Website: walmart
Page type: billing-address
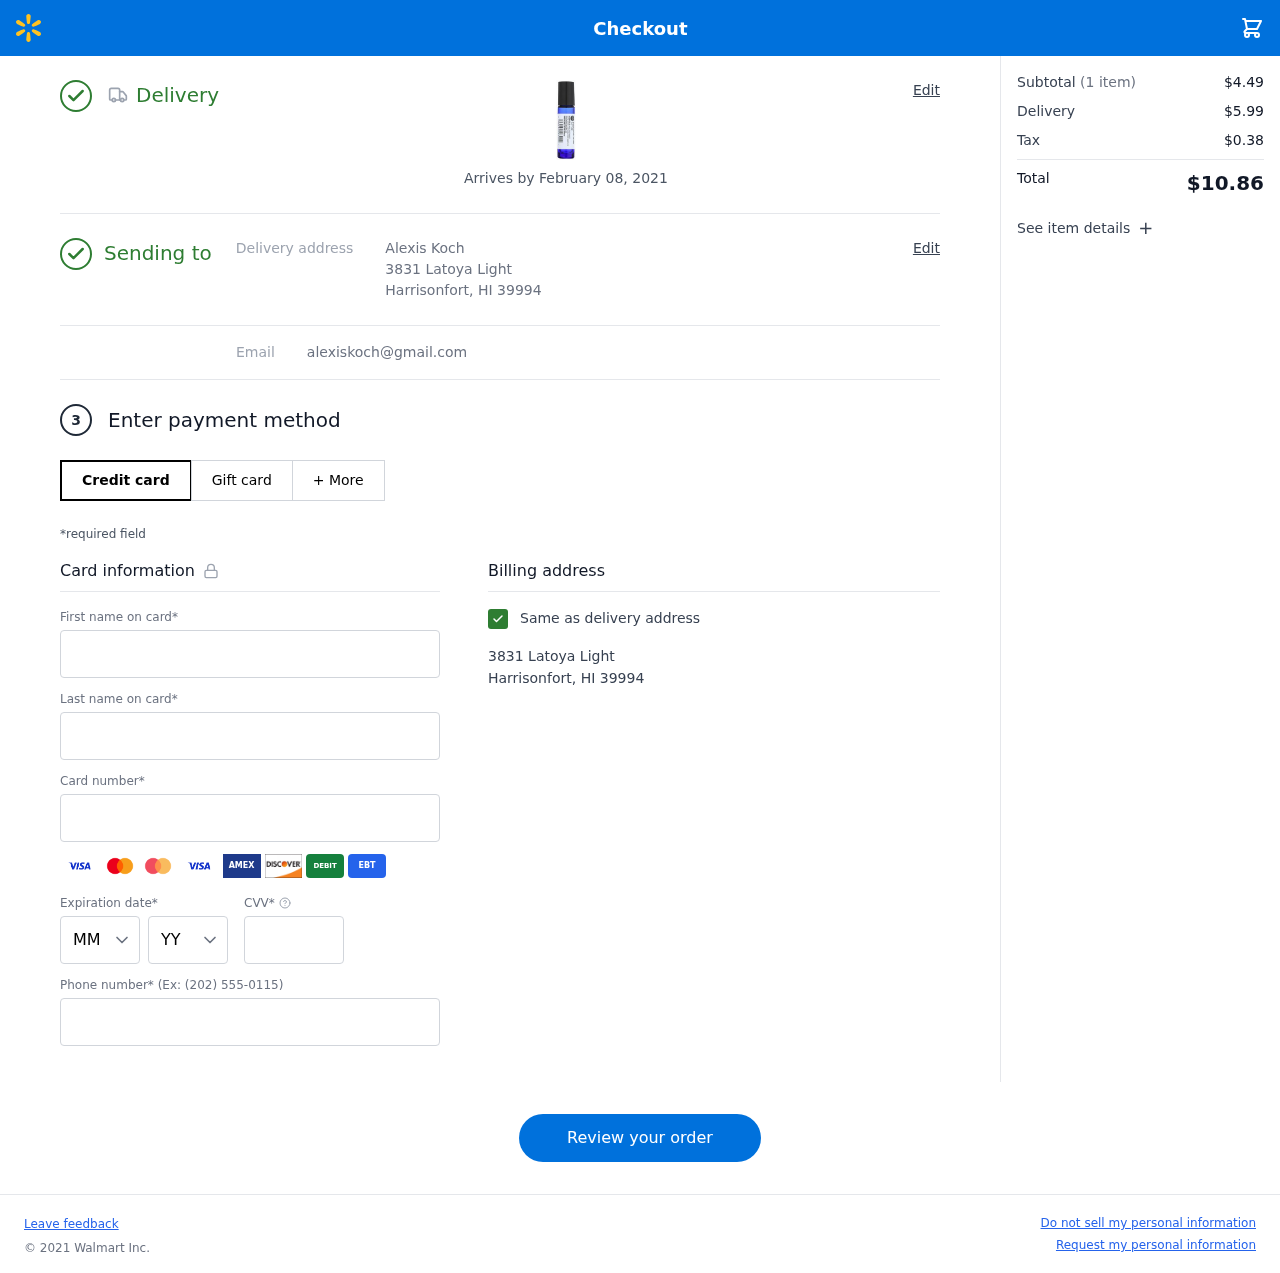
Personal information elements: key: PII_CARD_CVV
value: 5915
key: PII_CARD_EXPIRY_MONTH
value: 04
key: PII_CARD_EXPIRY_YEAR
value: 27
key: PII_CARD_NUMBER
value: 3743 1288 2045 583
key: PII_EMAIL
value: alexiskoch@gmail.com
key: PII_FIRSTNAME
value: Alexis
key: PII_FULLNAME
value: Alexis Koch
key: PII_LASTNAME
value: Koch
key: PII_PHONE
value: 8774829414
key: PII_STREET
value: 3831 Latoya Light
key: PII_CITY_STATE_ZIP
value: Harrisonfort, HI 39994
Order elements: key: ORDER_DELIVERY_DATE
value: Arrives by February 08, 2021
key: ORDER_NUM_ITEMS
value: (1 item)
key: ORDER_SUBTOTAL
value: $4.49
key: ORDER_SHIPPING_COST
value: $5.99
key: ORDER_TAX
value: $0.38
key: ORDER_TOTAL
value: $10.86